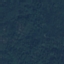
Land use / land cover class: Forest